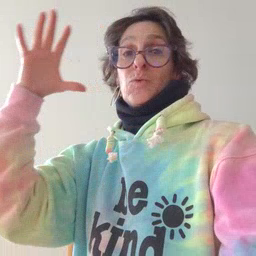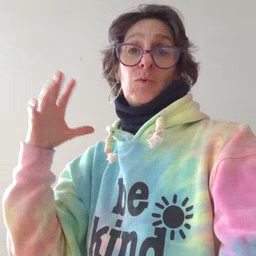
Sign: balloon